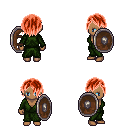
a pixel art fantasy rpg character, female body template, human, dark skin, green robe, metal pants, red bangs hairstyle, bracelets, shield, four views (front, back, left, right), 2x2 character sprite sheet, small pixel art, hard edges, no anti-aliasing